五年级 · 算术
$8 \div 9$ 的结果最接近下图 $(\quad)$ 点。

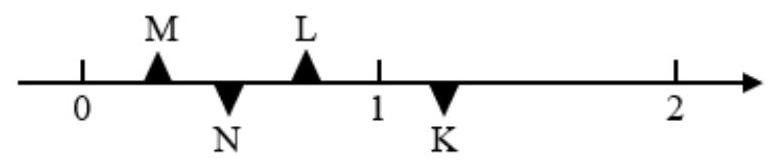
A. $M$
B. $\mathrm{N}$
C. L
D. $K$
答案: C